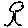
Label: tree